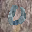
Label: 0